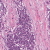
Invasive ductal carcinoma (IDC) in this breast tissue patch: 1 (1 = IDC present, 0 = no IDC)